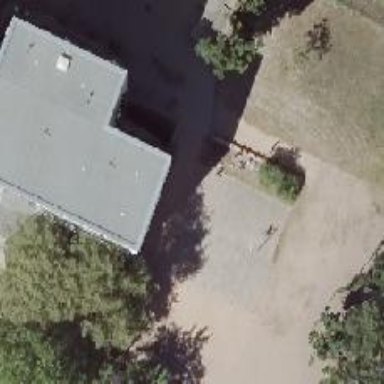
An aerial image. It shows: Basketball court with asphalt surface.